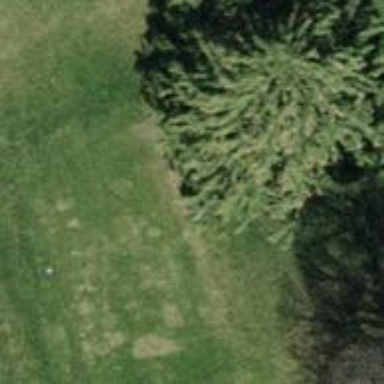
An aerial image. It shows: Grass area designated as golf tee.